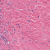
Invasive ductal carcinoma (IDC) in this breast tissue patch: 1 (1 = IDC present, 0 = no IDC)